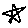
Label: star